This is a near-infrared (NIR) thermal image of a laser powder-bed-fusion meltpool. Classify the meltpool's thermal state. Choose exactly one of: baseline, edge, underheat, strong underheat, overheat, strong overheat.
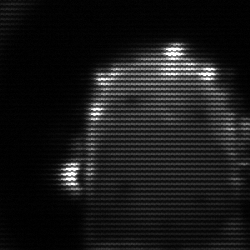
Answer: baseline